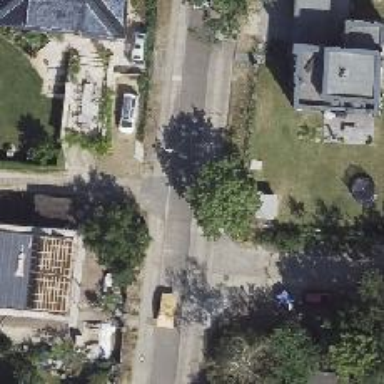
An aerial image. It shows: Residential road with concrete surface and sidewalk on the left. There is parallel on-street parking on the left side.